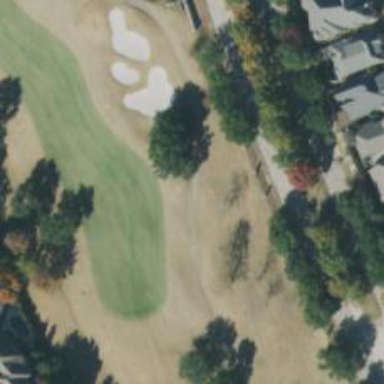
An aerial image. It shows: Path for golf carts.